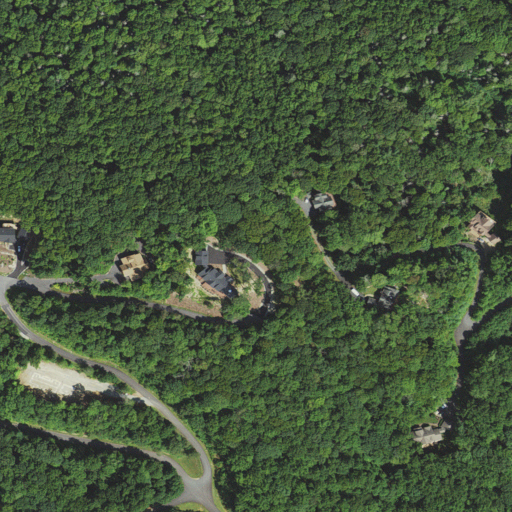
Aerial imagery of mountain in North Carolina named Myria Knob containing deciduous forest, mixed forest, open development, and low intensity development